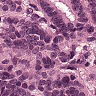
Metastatic tissue present: yes